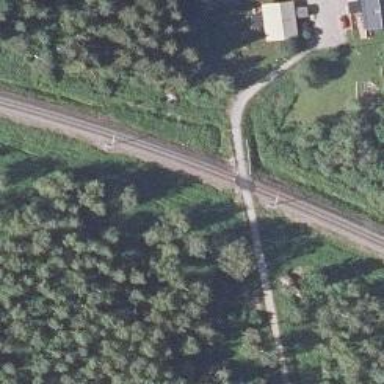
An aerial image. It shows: Railway crossing with saltire marking.